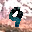
Label: 9